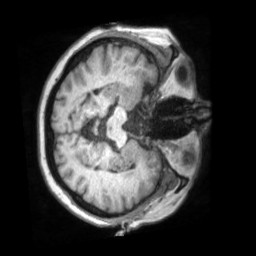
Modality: T1w
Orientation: axial
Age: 75
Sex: female